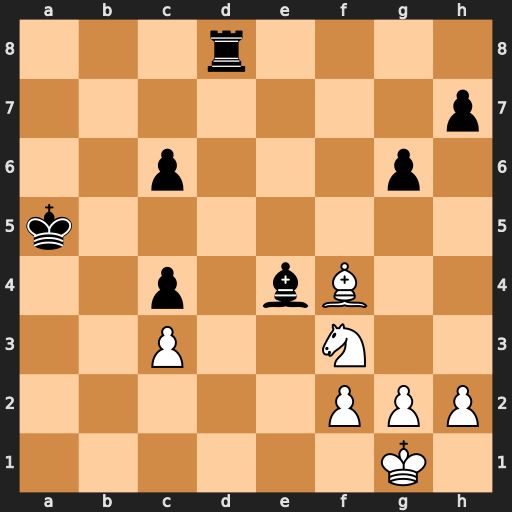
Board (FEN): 3r4/7p/2p3p1/k7/2p1bB2/2P2N2/5PPP/6K1
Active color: w
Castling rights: -
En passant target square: -
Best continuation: Bc7+ Ka4 Bxd8